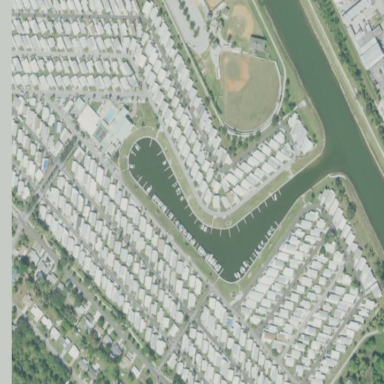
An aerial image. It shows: Residential area with mobile homes.